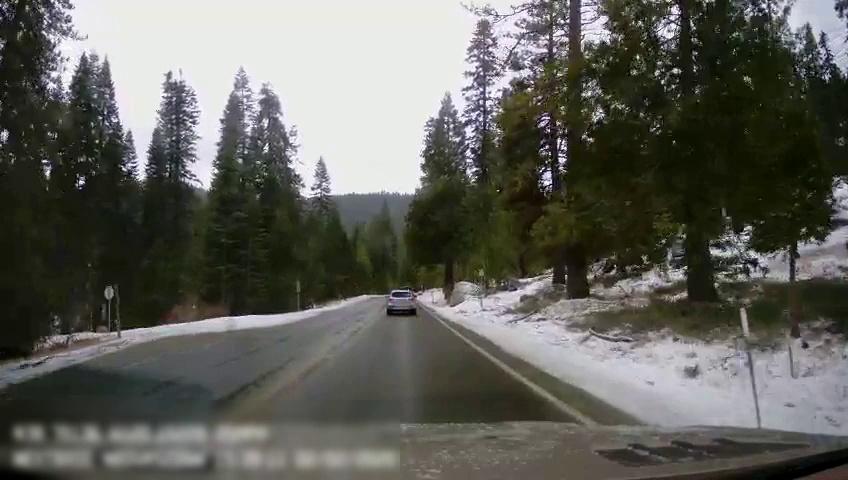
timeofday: Day
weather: Snowy
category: Drivable Space
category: Vehicles | Truck
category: Vehicles | SUV
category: Lanes | Current Lane